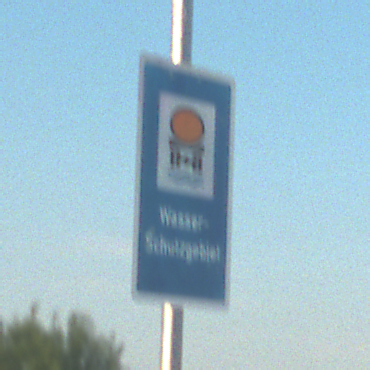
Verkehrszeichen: Wasserschutzgebiet
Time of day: SunriseSunset
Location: Outdoor (Beach)
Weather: Clear
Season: NotSpecified
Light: Natural